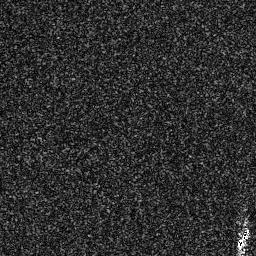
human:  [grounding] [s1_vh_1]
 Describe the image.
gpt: In the satellite image, there is  <ref>1 small ship </ref> <box>[[91, 87, 98, 98, 0]]</box> located at bottom right.